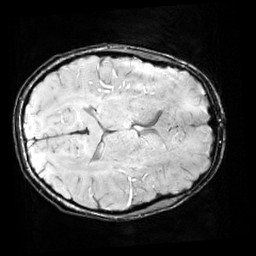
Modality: SWI
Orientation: axial
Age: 13
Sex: male
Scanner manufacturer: siemens
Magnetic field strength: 3 T
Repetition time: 0.027 s
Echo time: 0.02 s